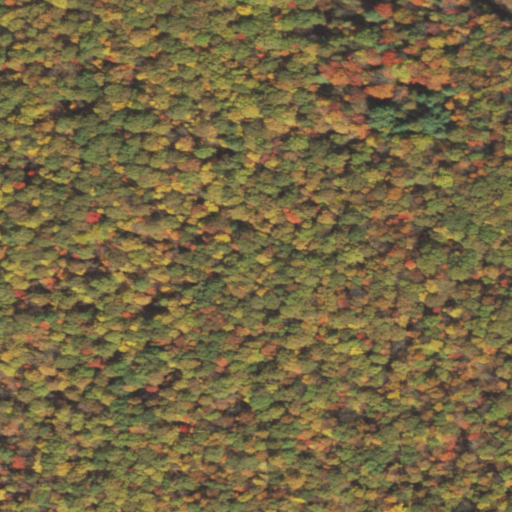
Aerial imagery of ridge(s) in Pennsylvania named Red Ridge containing only deciduous forest